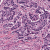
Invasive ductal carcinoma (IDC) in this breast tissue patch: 1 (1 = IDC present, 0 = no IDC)